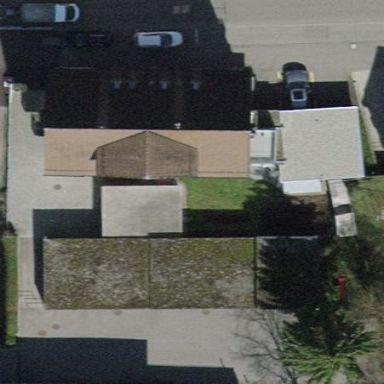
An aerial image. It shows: Group of garages.